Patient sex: F
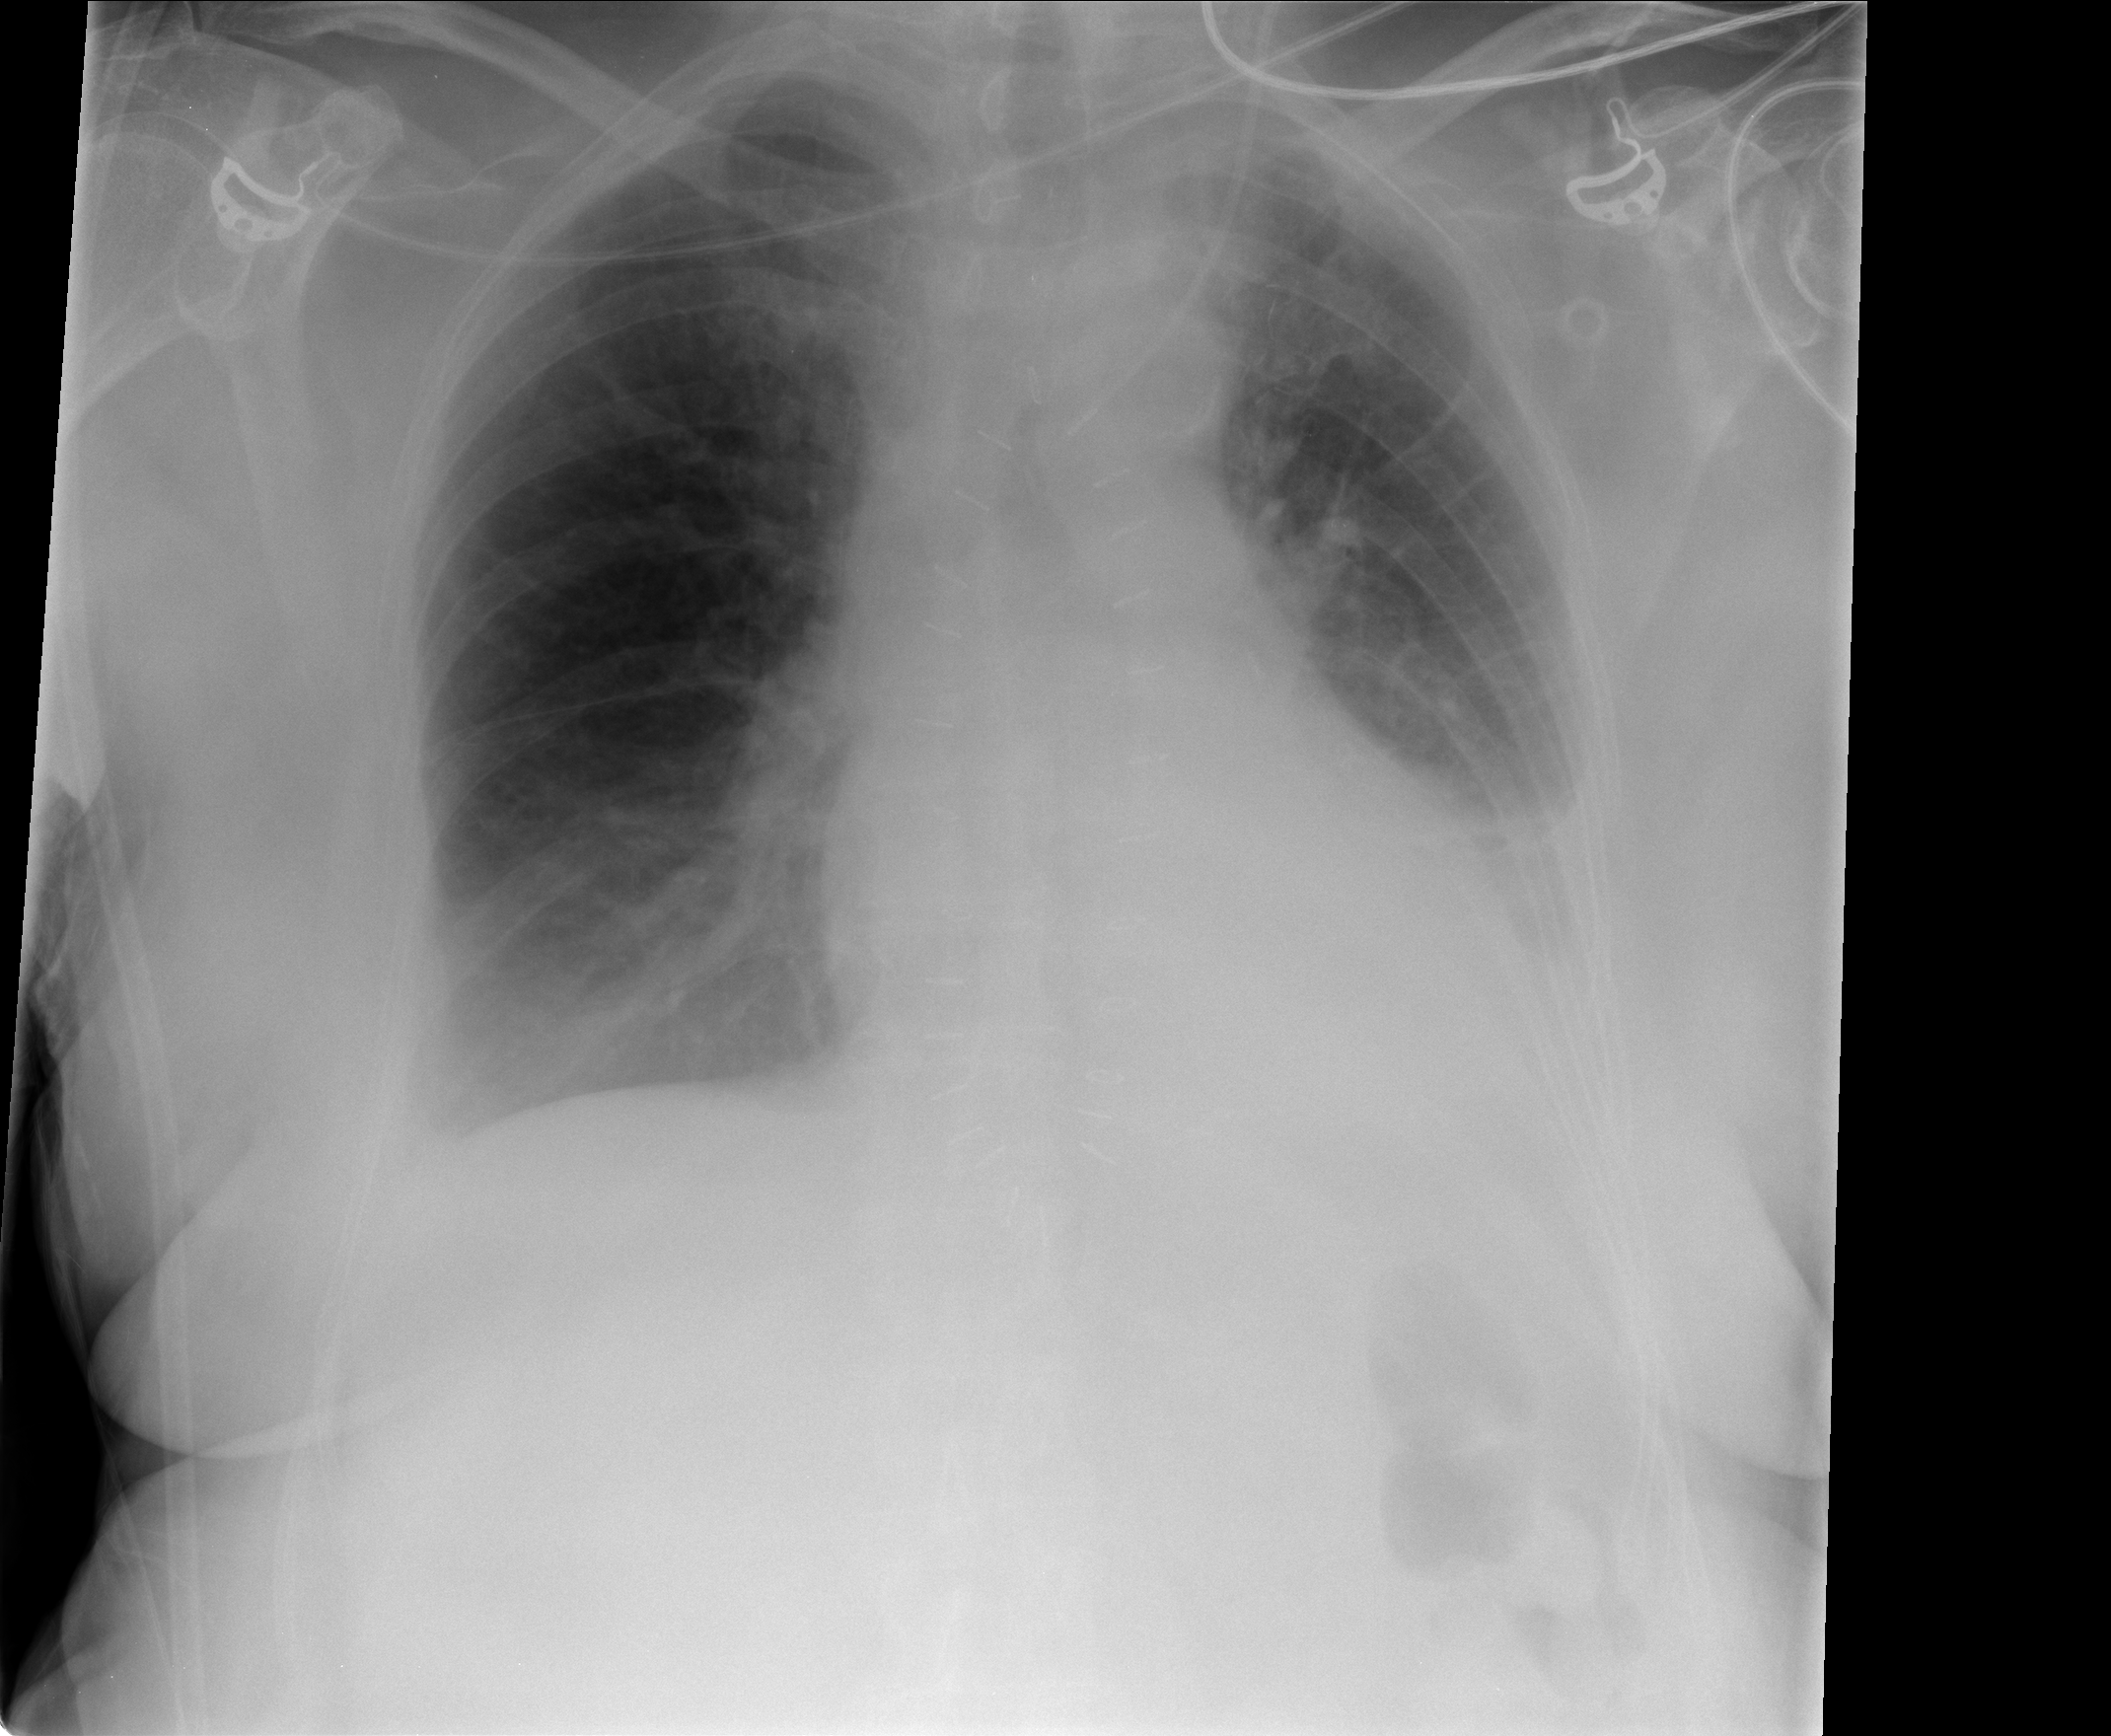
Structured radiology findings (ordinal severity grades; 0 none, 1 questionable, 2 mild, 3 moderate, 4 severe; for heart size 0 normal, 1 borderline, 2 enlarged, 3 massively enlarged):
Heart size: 0
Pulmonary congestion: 2
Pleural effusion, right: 2
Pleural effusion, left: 2
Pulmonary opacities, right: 0
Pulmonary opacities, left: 0
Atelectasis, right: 2
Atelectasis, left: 3